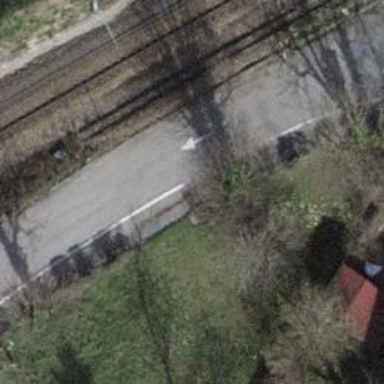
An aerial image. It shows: Residential road with asphalt surface and opposite lane cycleway.